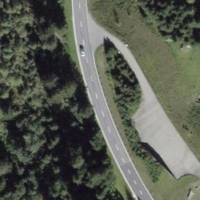
EUNIS habitat code: 32
Species observed at this site:
Plantago media